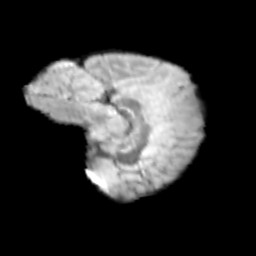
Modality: T2w
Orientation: sagittal
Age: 10
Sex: male
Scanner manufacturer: siemens
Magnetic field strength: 3 T
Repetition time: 3.8 s
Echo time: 0.07 s